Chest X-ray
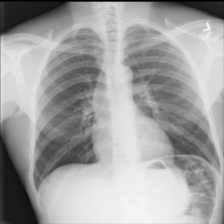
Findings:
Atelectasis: negative
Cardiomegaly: negative
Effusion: negative
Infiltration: negative
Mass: negative
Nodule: negative
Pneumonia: negative
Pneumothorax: negative
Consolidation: negative
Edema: negative
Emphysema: negative
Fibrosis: negative
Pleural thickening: negative
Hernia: negative